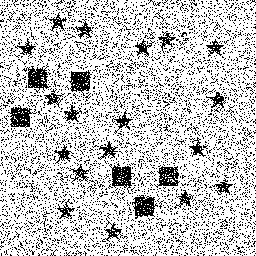
Squares: 6
Triangles: 0
Stars: 18
Total shapes: 24